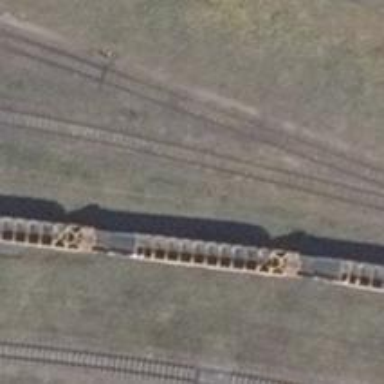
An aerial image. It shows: Railway spur service.